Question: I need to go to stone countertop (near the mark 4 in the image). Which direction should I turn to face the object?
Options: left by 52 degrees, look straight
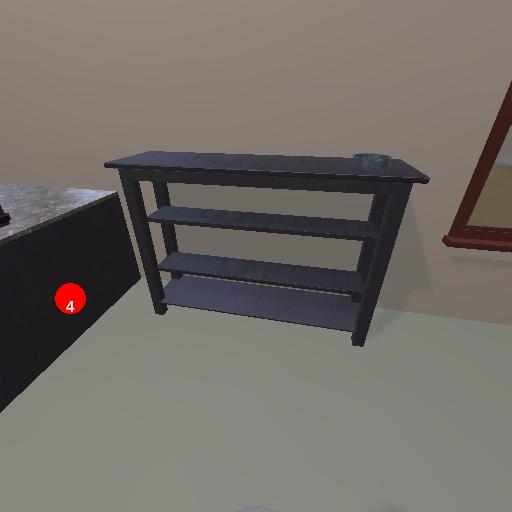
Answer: left by 52 degrees